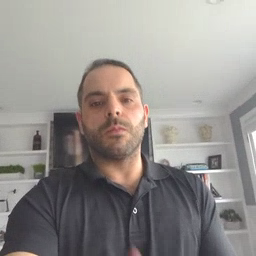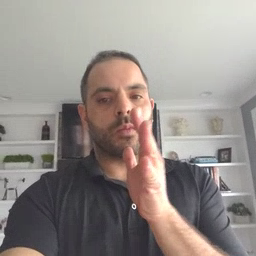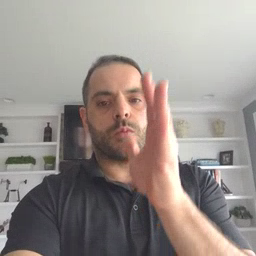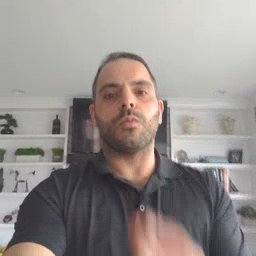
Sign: grandma